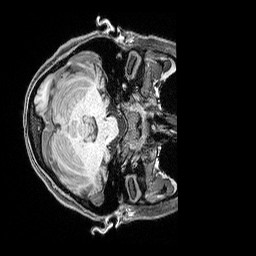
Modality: T1w
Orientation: axial
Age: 24
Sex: female
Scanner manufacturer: siemens
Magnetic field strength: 3 T
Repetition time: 2.3 s
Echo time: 0.00298 s